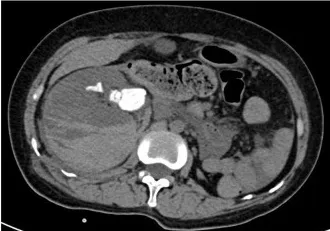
The abdominal CT after PCNL of right renal stones, which was terminated due to severe bleeding during channel establishment.
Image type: radiology (ct)